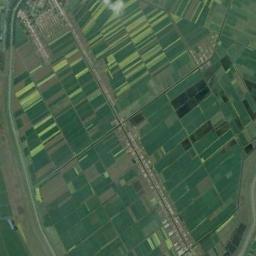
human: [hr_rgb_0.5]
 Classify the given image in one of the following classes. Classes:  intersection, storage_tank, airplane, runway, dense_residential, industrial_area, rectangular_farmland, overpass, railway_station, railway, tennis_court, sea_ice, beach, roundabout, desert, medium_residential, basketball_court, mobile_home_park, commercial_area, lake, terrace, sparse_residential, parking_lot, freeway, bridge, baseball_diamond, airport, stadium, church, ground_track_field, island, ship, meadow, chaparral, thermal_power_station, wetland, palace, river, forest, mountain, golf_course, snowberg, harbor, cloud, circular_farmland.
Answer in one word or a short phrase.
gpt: rectangular_farmland